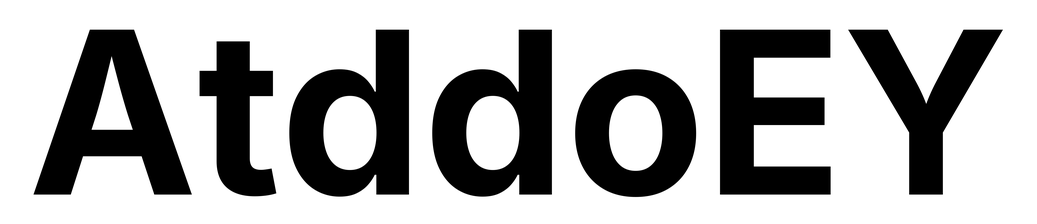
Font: Inter_Bold